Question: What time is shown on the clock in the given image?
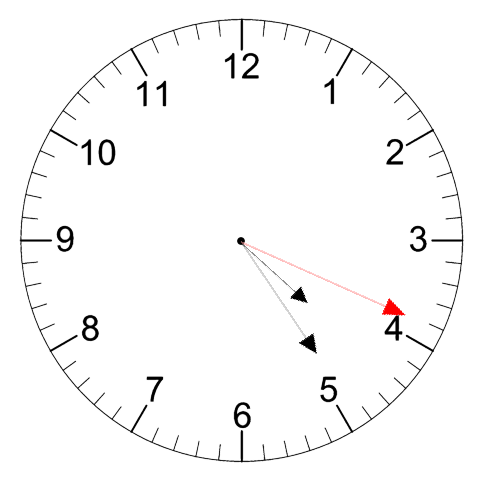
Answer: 04:24:19